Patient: sex M, age 80
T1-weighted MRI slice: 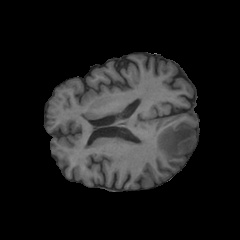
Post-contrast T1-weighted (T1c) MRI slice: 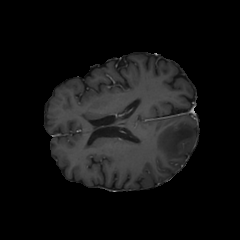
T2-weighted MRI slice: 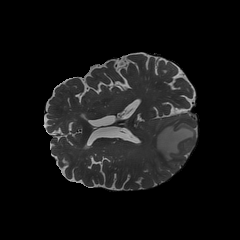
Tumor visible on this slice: yes
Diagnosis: Glioblastoma, IDH-wildtype
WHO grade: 4